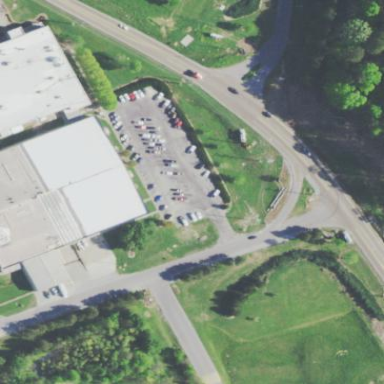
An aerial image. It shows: Parking area.